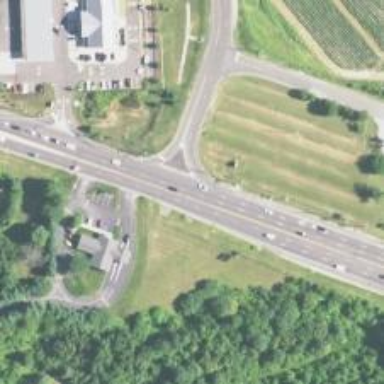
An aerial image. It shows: Trunk highway.